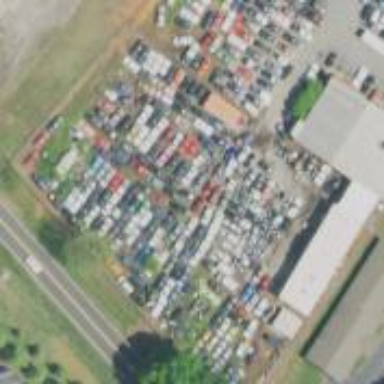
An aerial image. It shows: Industrial area designated as scrap yard.